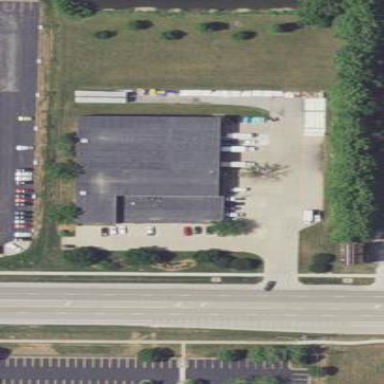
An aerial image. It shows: Commercial building.